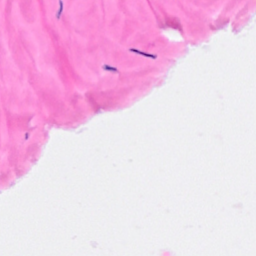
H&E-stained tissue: Breast